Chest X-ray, PA view. Patient: 32 years old, sex F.
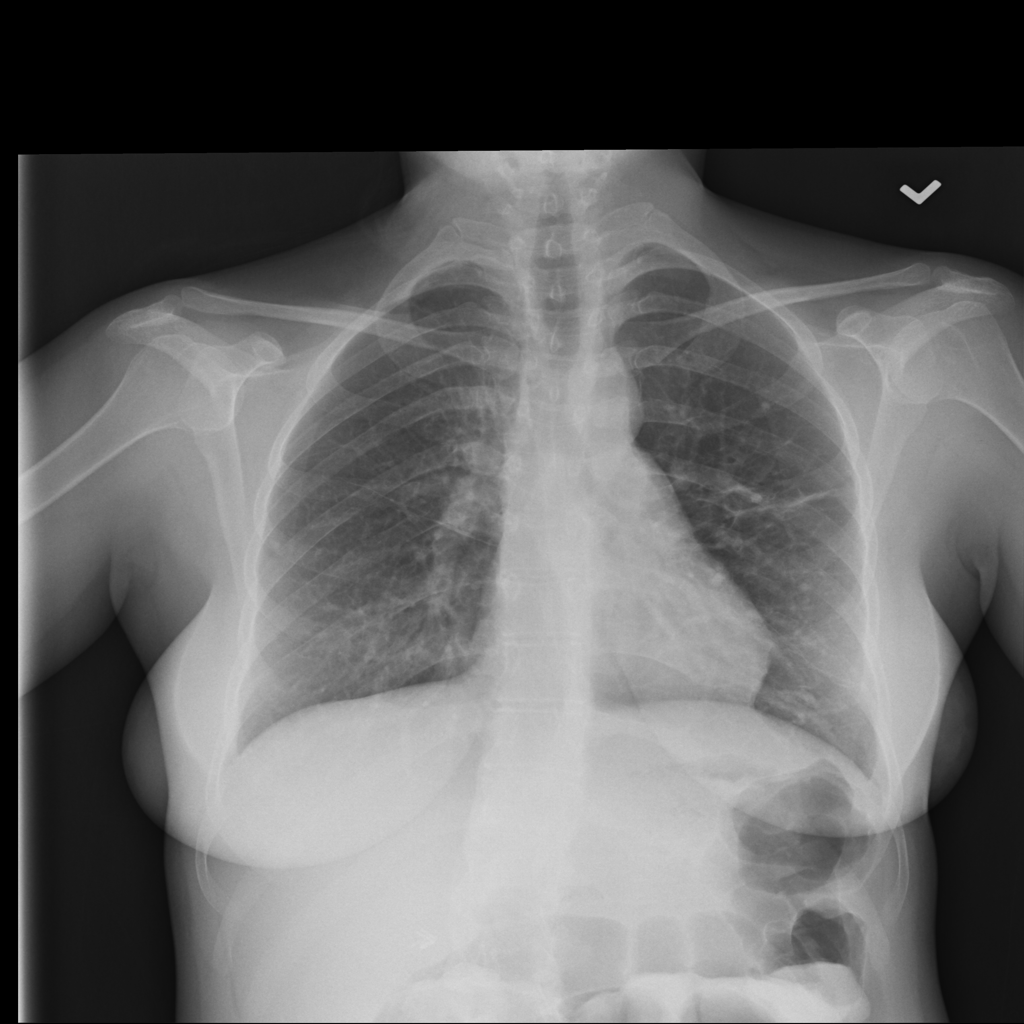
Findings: No Finding